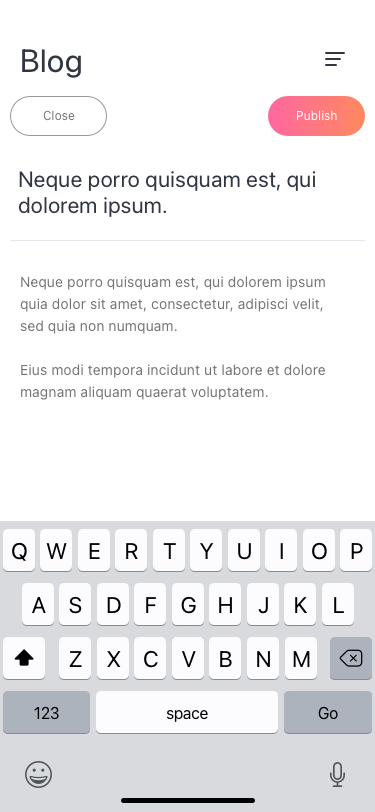
Text in this UI design:
Neque porro quisquam est, qui dolorem ipsum quia dolor sit amet, consectetur, adipisci velit, sed quia non numquam.

Eius modi tempora incidunt ut labore et dolore magnam aliquam quaerat voluptatem.
Neque porro quisquam est, qui dolorem ipsum.
Blog